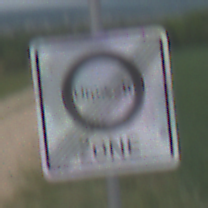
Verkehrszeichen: EndeUmweltzone
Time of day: Midday
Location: Outdoor (RoadRail)
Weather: PartlyCloudy
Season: NotSpecified
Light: Natural